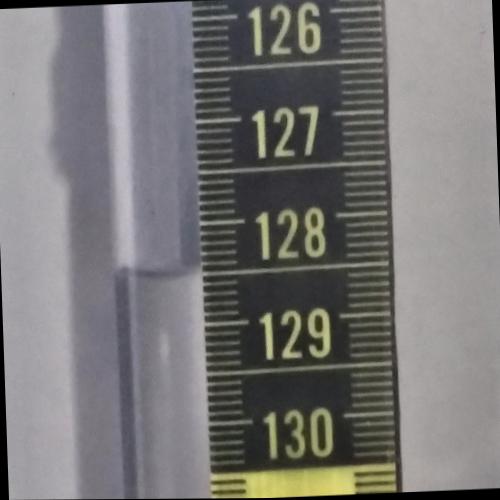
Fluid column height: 128.5 cm